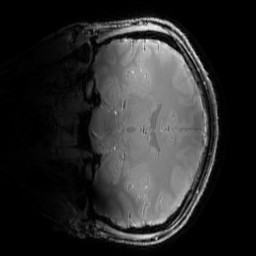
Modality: PDw
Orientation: coronal
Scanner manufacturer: siemens
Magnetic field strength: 6.98 T
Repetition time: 1.15 s
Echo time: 0.00365 s